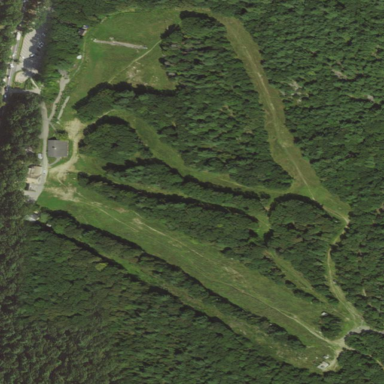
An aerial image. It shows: Area designated for winter sports.